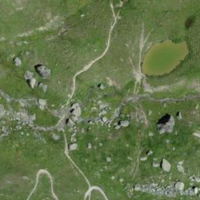
EUNIS habitat code: 26
Species observed at this site:
Phoenicurus ochruros
Geum montanum